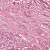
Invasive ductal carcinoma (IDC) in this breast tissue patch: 1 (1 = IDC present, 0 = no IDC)